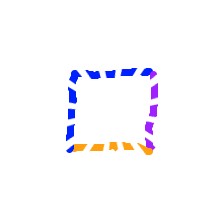
Shape: square